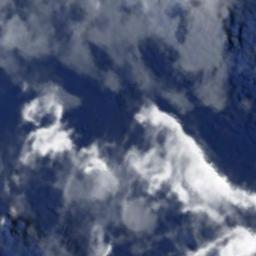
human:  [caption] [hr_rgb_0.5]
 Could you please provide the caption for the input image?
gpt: A thin cloud floated over the neat farmland .

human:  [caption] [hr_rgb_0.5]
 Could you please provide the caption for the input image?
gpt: The white cloud is above blue sea .

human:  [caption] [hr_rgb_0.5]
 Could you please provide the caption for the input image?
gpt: Large white clouds on blue sea .

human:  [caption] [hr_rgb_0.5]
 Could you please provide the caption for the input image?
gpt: The stratus clouds and cumulus clouds are located above the surface of the sea .

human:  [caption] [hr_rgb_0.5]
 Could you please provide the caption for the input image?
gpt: There are sparse white clouds over a blue sea .